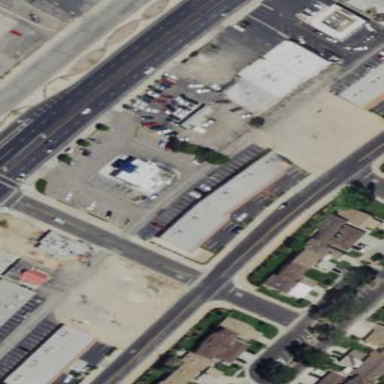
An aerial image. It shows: Commercial building.